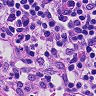
Metastatic tissue present: no